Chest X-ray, PA view. Patient: 63 years old, sex M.
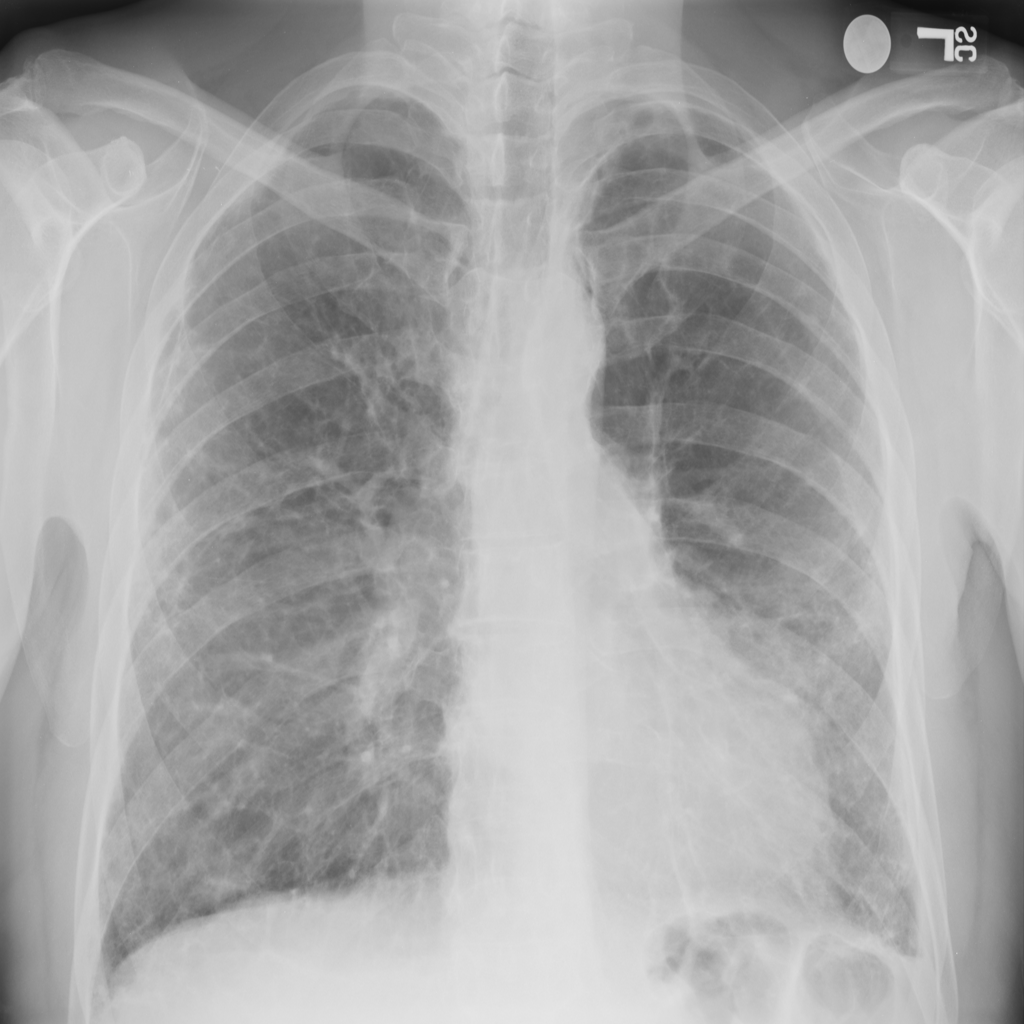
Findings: No Finding